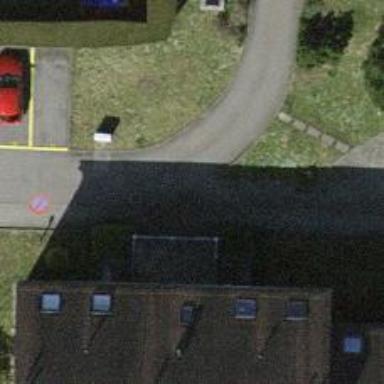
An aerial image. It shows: Bollard.